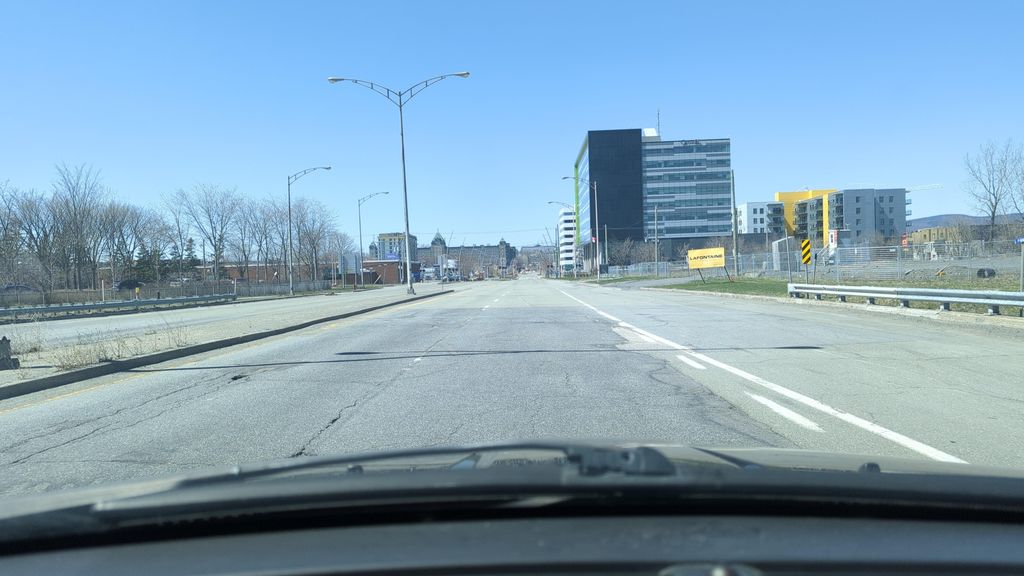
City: quebec_city